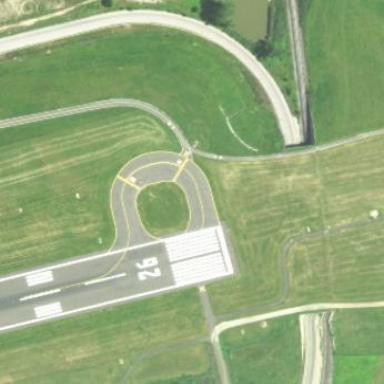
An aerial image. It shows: Area designated as taxiway at the airport.